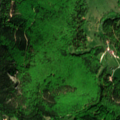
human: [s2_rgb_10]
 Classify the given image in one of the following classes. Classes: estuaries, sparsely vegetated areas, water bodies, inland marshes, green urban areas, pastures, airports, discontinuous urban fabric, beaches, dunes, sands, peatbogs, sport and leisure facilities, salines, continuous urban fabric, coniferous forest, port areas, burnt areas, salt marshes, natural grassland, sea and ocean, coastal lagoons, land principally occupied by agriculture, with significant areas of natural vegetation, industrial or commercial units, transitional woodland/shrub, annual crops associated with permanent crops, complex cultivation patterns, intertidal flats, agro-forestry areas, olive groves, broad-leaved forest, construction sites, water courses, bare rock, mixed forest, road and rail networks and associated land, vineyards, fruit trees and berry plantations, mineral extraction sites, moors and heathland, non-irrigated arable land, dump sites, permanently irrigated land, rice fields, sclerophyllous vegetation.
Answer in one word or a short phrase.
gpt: discontinuous urban fabric, pastures, broad-leaved forest, coniferous forest, mixed forest